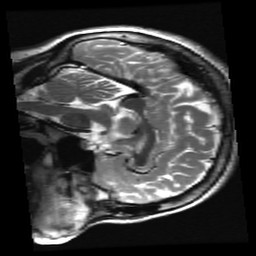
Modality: T2w
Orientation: sagittal
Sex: female
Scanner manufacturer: ge
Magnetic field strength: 3 T
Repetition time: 5 s
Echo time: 0.1012 s